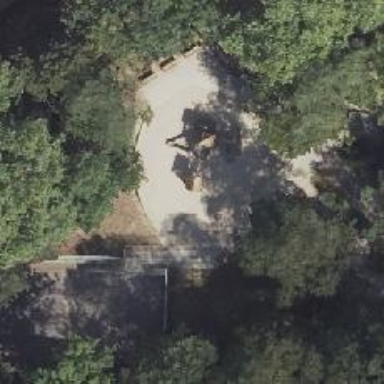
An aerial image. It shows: Playground featuring climbing wall.